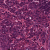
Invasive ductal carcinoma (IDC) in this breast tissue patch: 1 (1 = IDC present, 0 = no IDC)